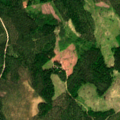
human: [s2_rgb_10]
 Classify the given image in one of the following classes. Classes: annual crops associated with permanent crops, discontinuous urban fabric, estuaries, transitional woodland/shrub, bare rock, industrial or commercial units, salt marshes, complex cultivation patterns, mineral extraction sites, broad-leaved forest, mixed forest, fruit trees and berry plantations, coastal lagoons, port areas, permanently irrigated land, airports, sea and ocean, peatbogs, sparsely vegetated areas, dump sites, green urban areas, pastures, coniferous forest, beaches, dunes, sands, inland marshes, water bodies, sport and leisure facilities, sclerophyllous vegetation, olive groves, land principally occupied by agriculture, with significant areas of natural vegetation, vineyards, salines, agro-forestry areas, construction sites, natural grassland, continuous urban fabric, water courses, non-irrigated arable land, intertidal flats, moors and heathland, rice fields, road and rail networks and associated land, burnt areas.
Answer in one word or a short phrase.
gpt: coniferous forest, transitional woodland/shrub